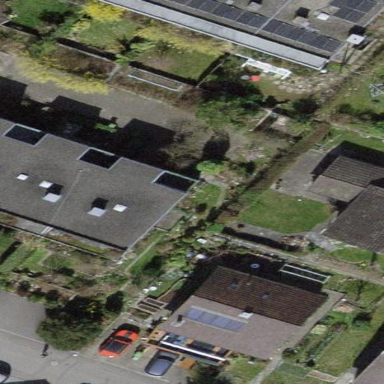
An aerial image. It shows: Terrace building.